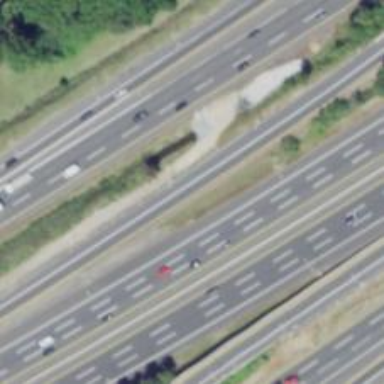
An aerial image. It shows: Interchange junction on motorway link.